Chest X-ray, AP view. Patient: 34 years old, sex M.
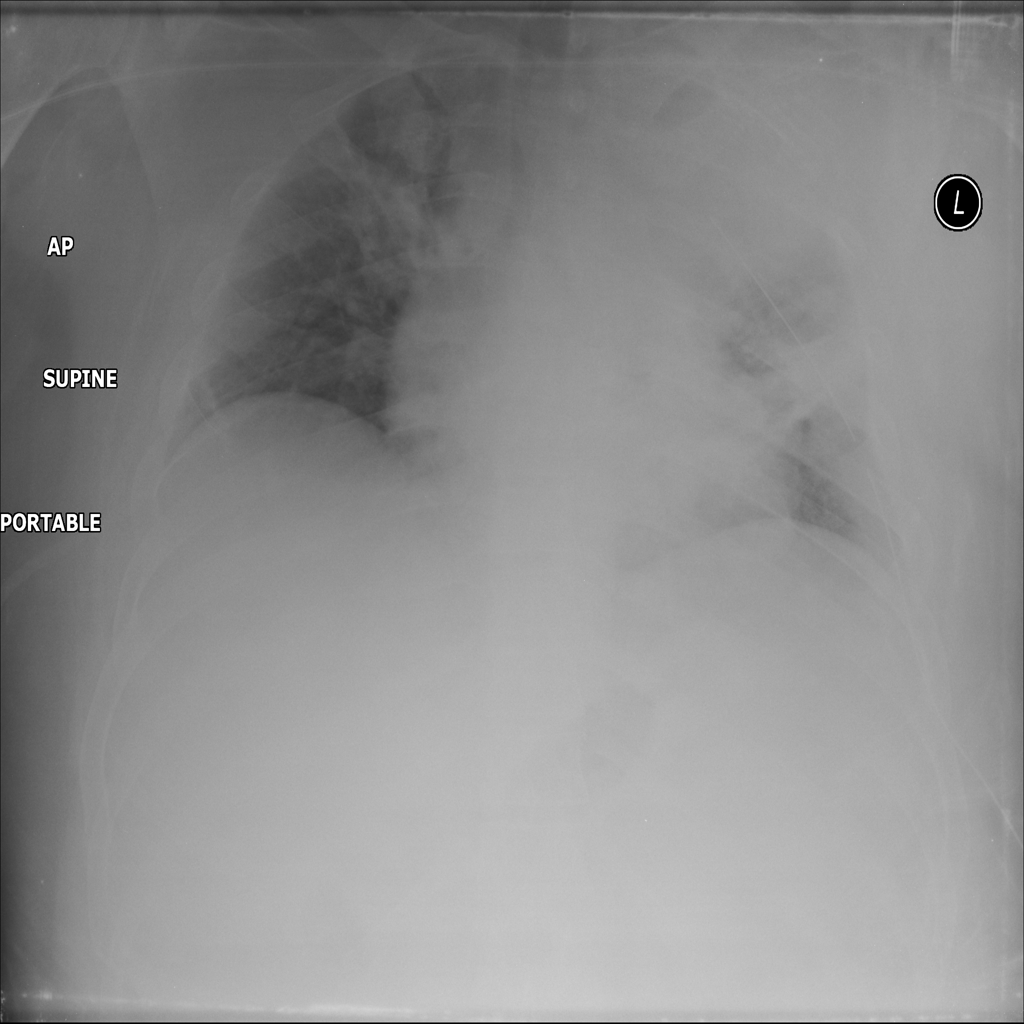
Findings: Atelectasis, Effusion, Mass, Nodule